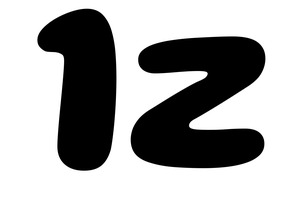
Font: Gluten_Bold